Aerial crown-view tile of a tropical tree (Barro Colorado Island, Panama), acquired 20241216:
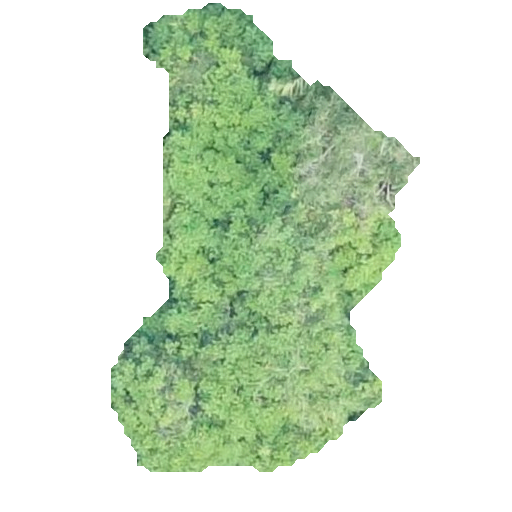
Species: Spondias mombin
GBIF accepted scientific name: Spondias mombin
Crown area: 135.254 m²